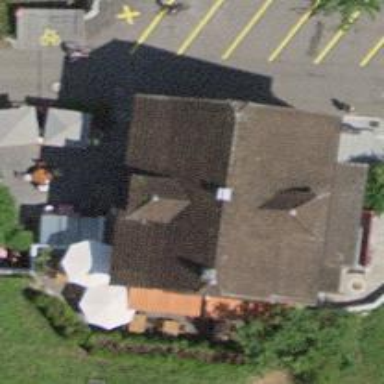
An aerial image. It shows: Restaurant.